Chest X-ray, PA view. Patient: 59 years old, sex M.
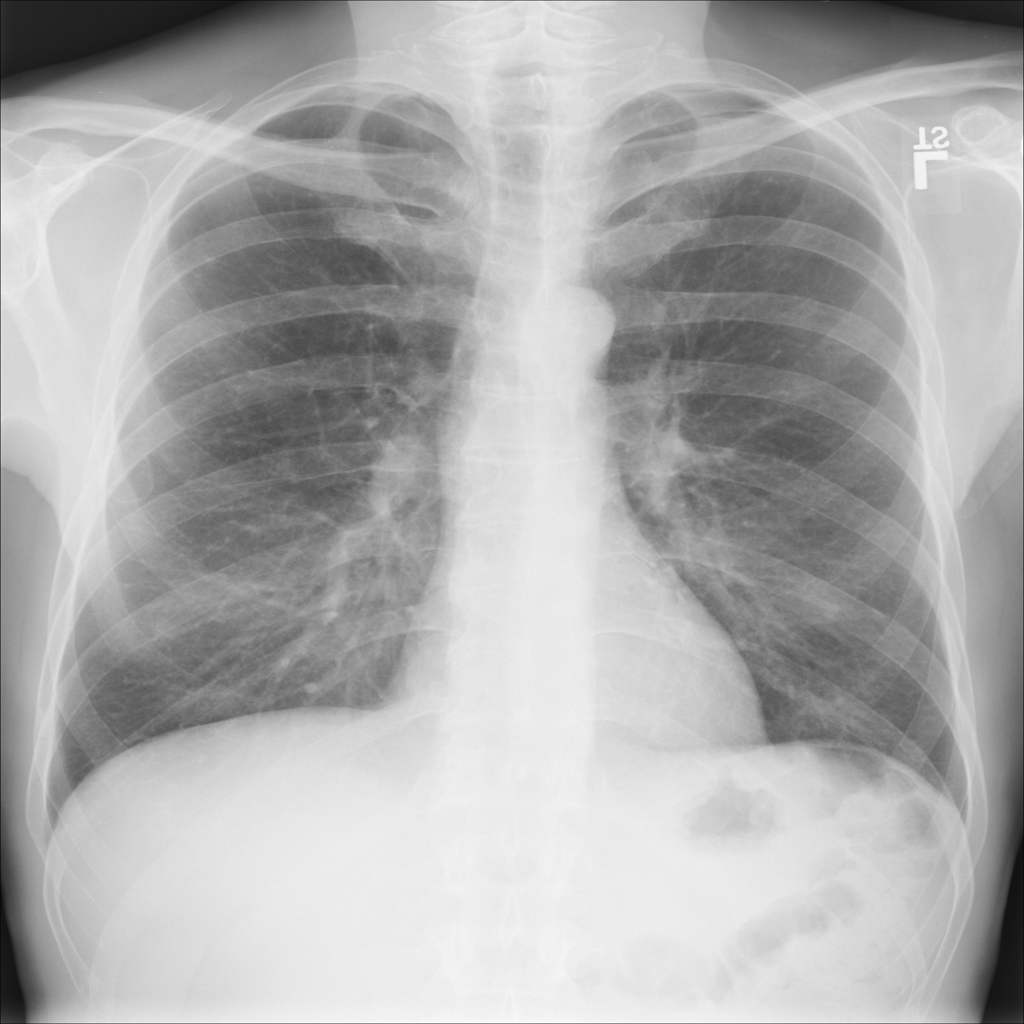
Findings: No Finding